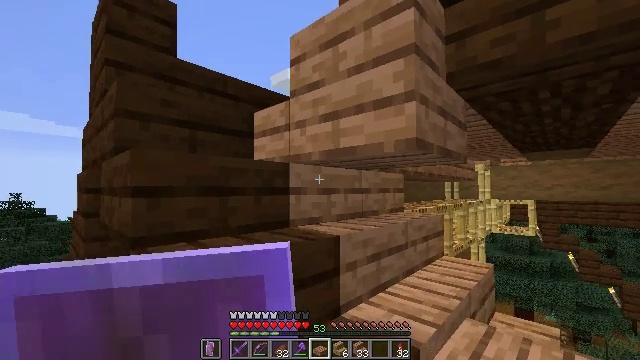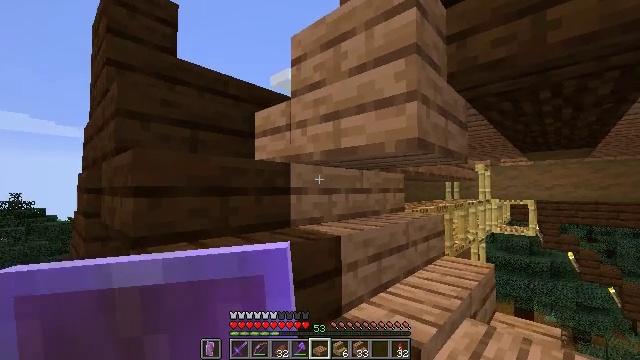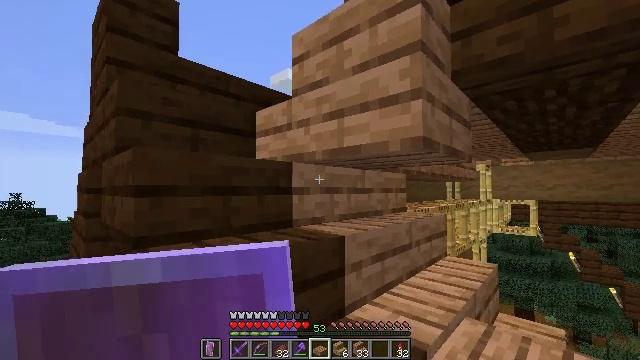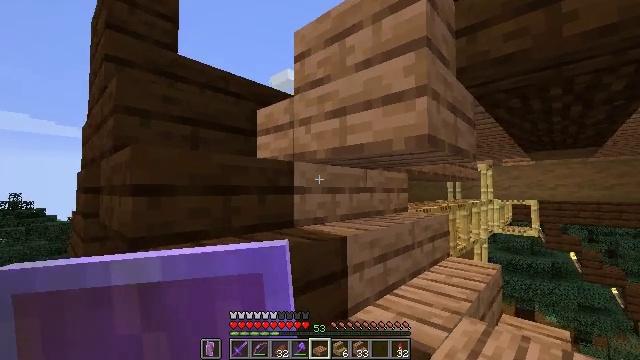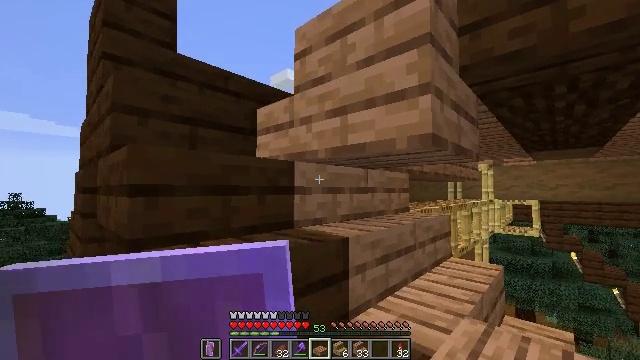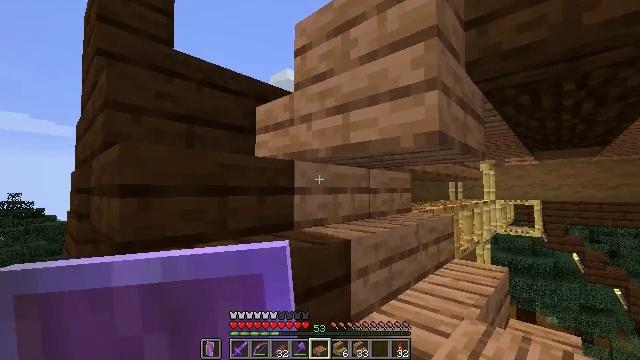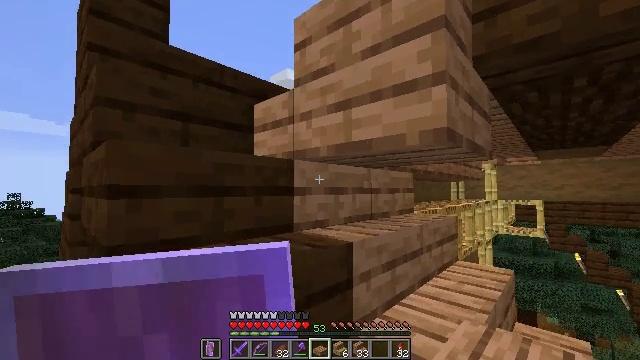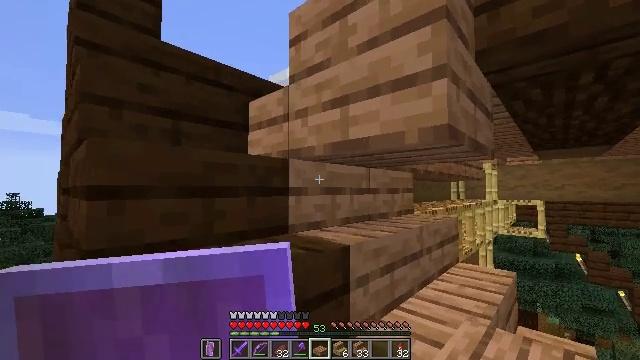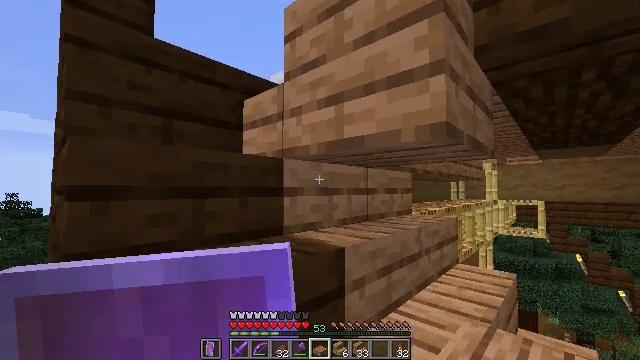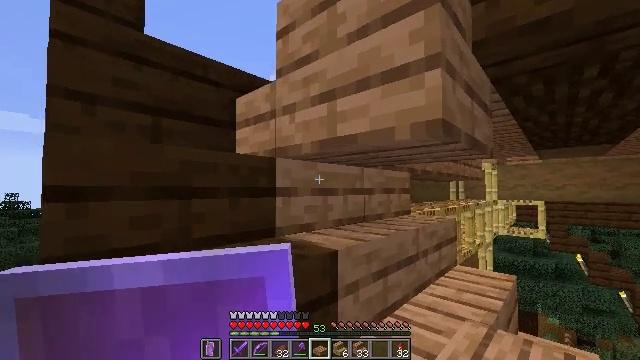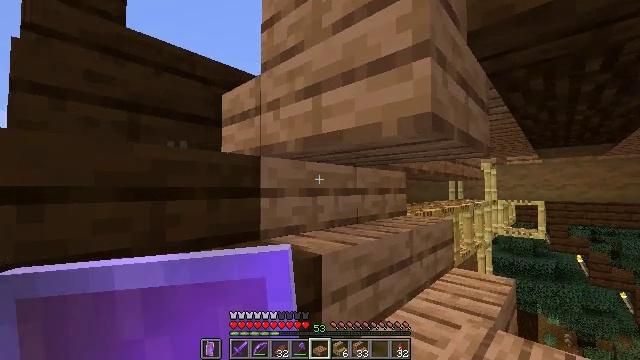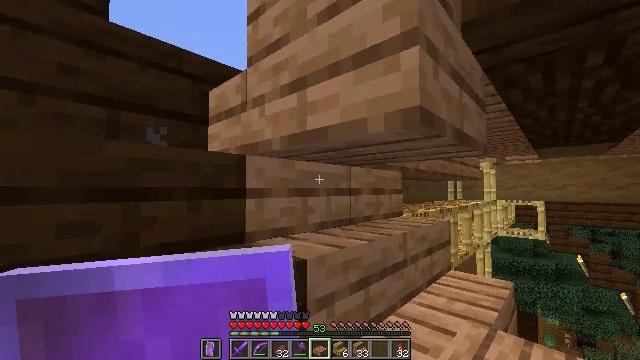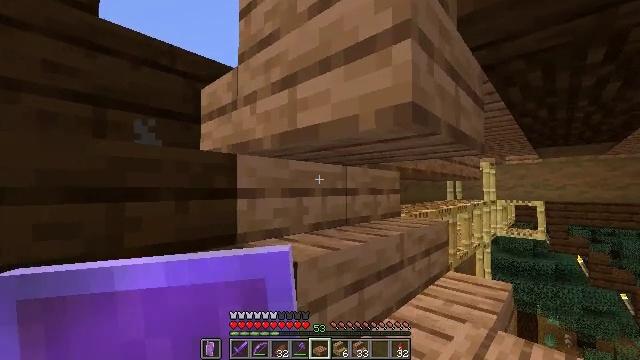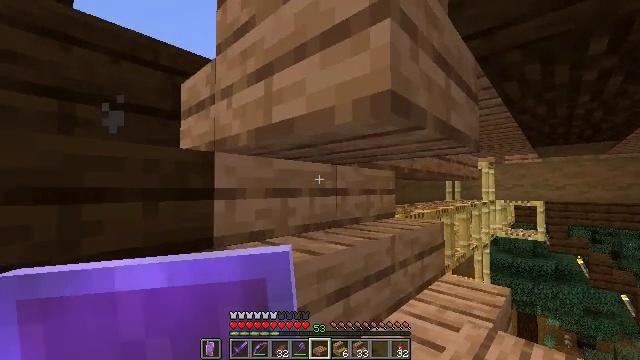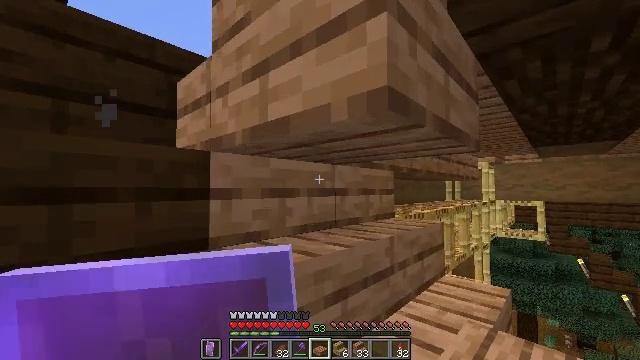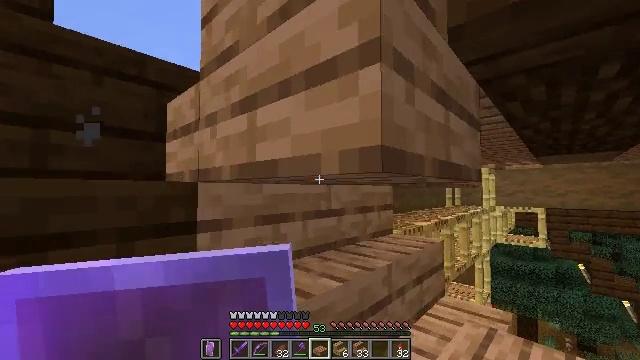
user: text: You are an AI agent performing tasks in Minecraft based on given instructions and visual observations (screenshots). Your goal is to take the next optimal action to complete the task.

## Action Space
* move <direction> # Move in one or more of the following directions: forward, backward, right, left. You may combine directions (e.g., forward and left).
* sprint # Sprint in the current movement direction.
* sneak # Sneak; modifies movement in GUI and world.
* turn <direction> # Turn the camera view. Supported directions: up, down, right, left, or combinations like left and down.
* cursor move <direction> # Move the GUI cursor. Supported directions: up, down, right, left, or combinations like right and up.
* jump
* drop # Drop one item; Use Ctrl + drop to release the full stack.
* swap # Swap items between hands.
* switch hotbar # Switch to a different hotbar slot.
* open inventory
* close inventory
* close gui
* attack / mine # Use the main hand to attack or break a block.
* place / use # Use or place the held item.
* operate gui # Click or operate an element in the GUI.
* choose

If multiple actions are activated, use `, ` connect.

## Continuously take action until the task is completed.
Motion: motion action
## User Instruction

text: Remove the jungle slab block.
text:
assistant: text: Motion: sneak
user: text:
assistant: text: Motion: sneak
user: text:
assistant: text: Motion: move forward, sneak
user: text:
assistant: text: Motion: move forward, sneak
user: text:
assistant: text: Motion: move forward, sneak
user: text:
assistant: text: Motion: move forward, sneak
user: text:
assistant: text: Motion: move forward and move right, sneak
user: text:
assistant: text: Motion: move forward and move right, sneak
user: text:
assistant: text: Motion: move forward and move right, sneak
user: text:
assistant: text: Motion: move forward and move right, sneak
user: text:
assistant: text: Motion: move forward and move right, sneak
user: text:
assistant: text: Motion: move forward and move right, sneak
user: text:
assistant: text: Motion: move forward and move right, sneak
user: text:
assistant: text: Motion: move forward, sneak
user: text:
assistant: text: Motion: sneak
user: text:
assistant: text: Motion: sneak
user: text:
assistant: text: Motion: sneak
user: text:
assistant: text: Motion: sneak
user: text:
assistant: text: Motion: sneak
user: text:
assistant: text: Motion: sneak
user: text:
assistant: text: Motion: sneak
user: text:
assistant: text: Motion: sneak
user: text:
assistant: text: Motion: sneak
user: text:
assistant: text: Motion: sneak
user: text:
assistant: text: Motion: sneak
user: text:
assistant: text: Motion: sneak
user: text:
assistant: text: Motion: sneak
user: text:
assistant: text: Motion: sneak, turn left and down
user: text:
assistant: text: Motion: sneak, turn down
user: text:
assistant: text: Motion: sneak